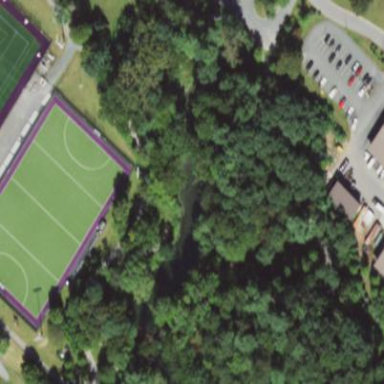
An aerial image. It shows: Hockey pitch for leisure sports activities.